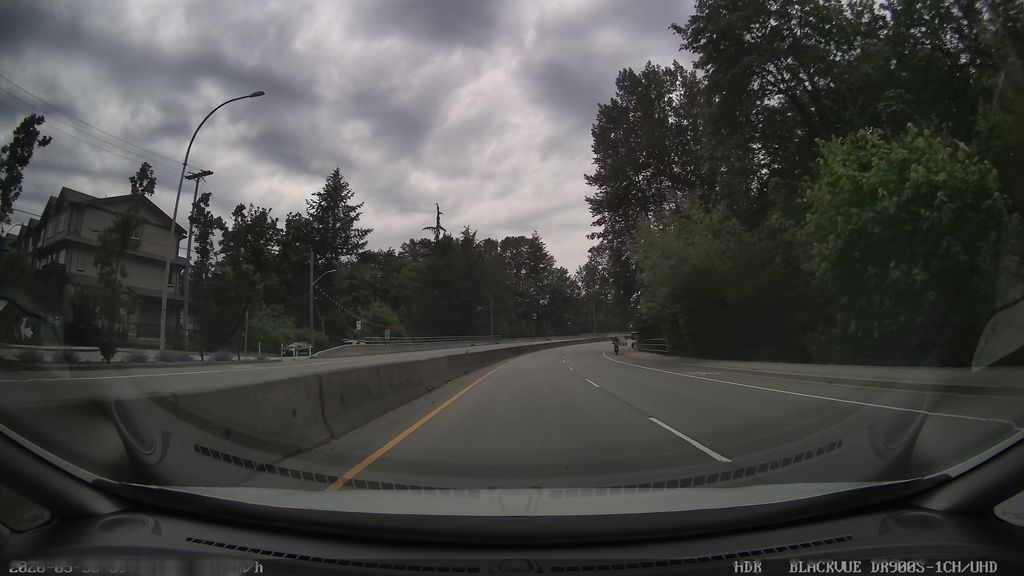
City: vancouver